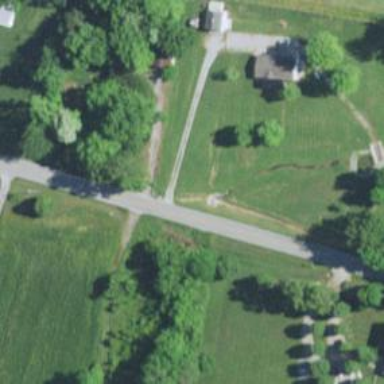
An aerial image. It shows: Secondary road.